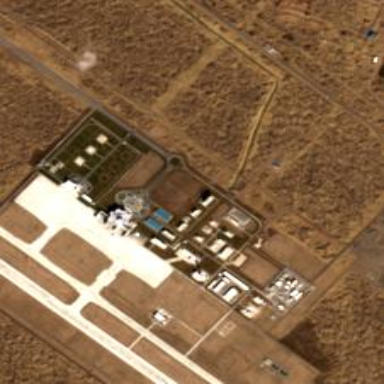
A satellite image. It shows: Apron area at the airport with paved surface.